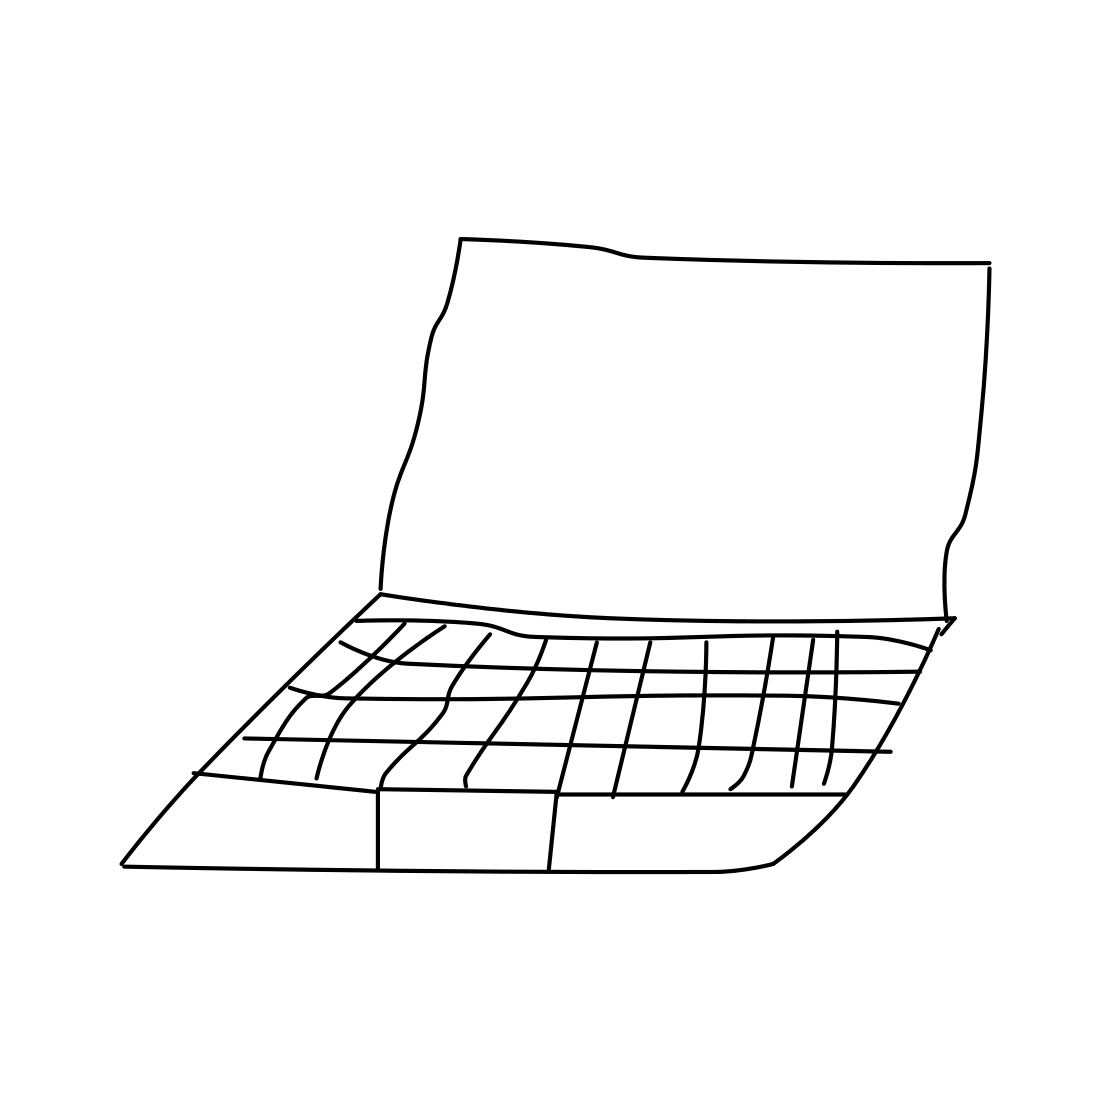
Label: laptop